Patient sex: M
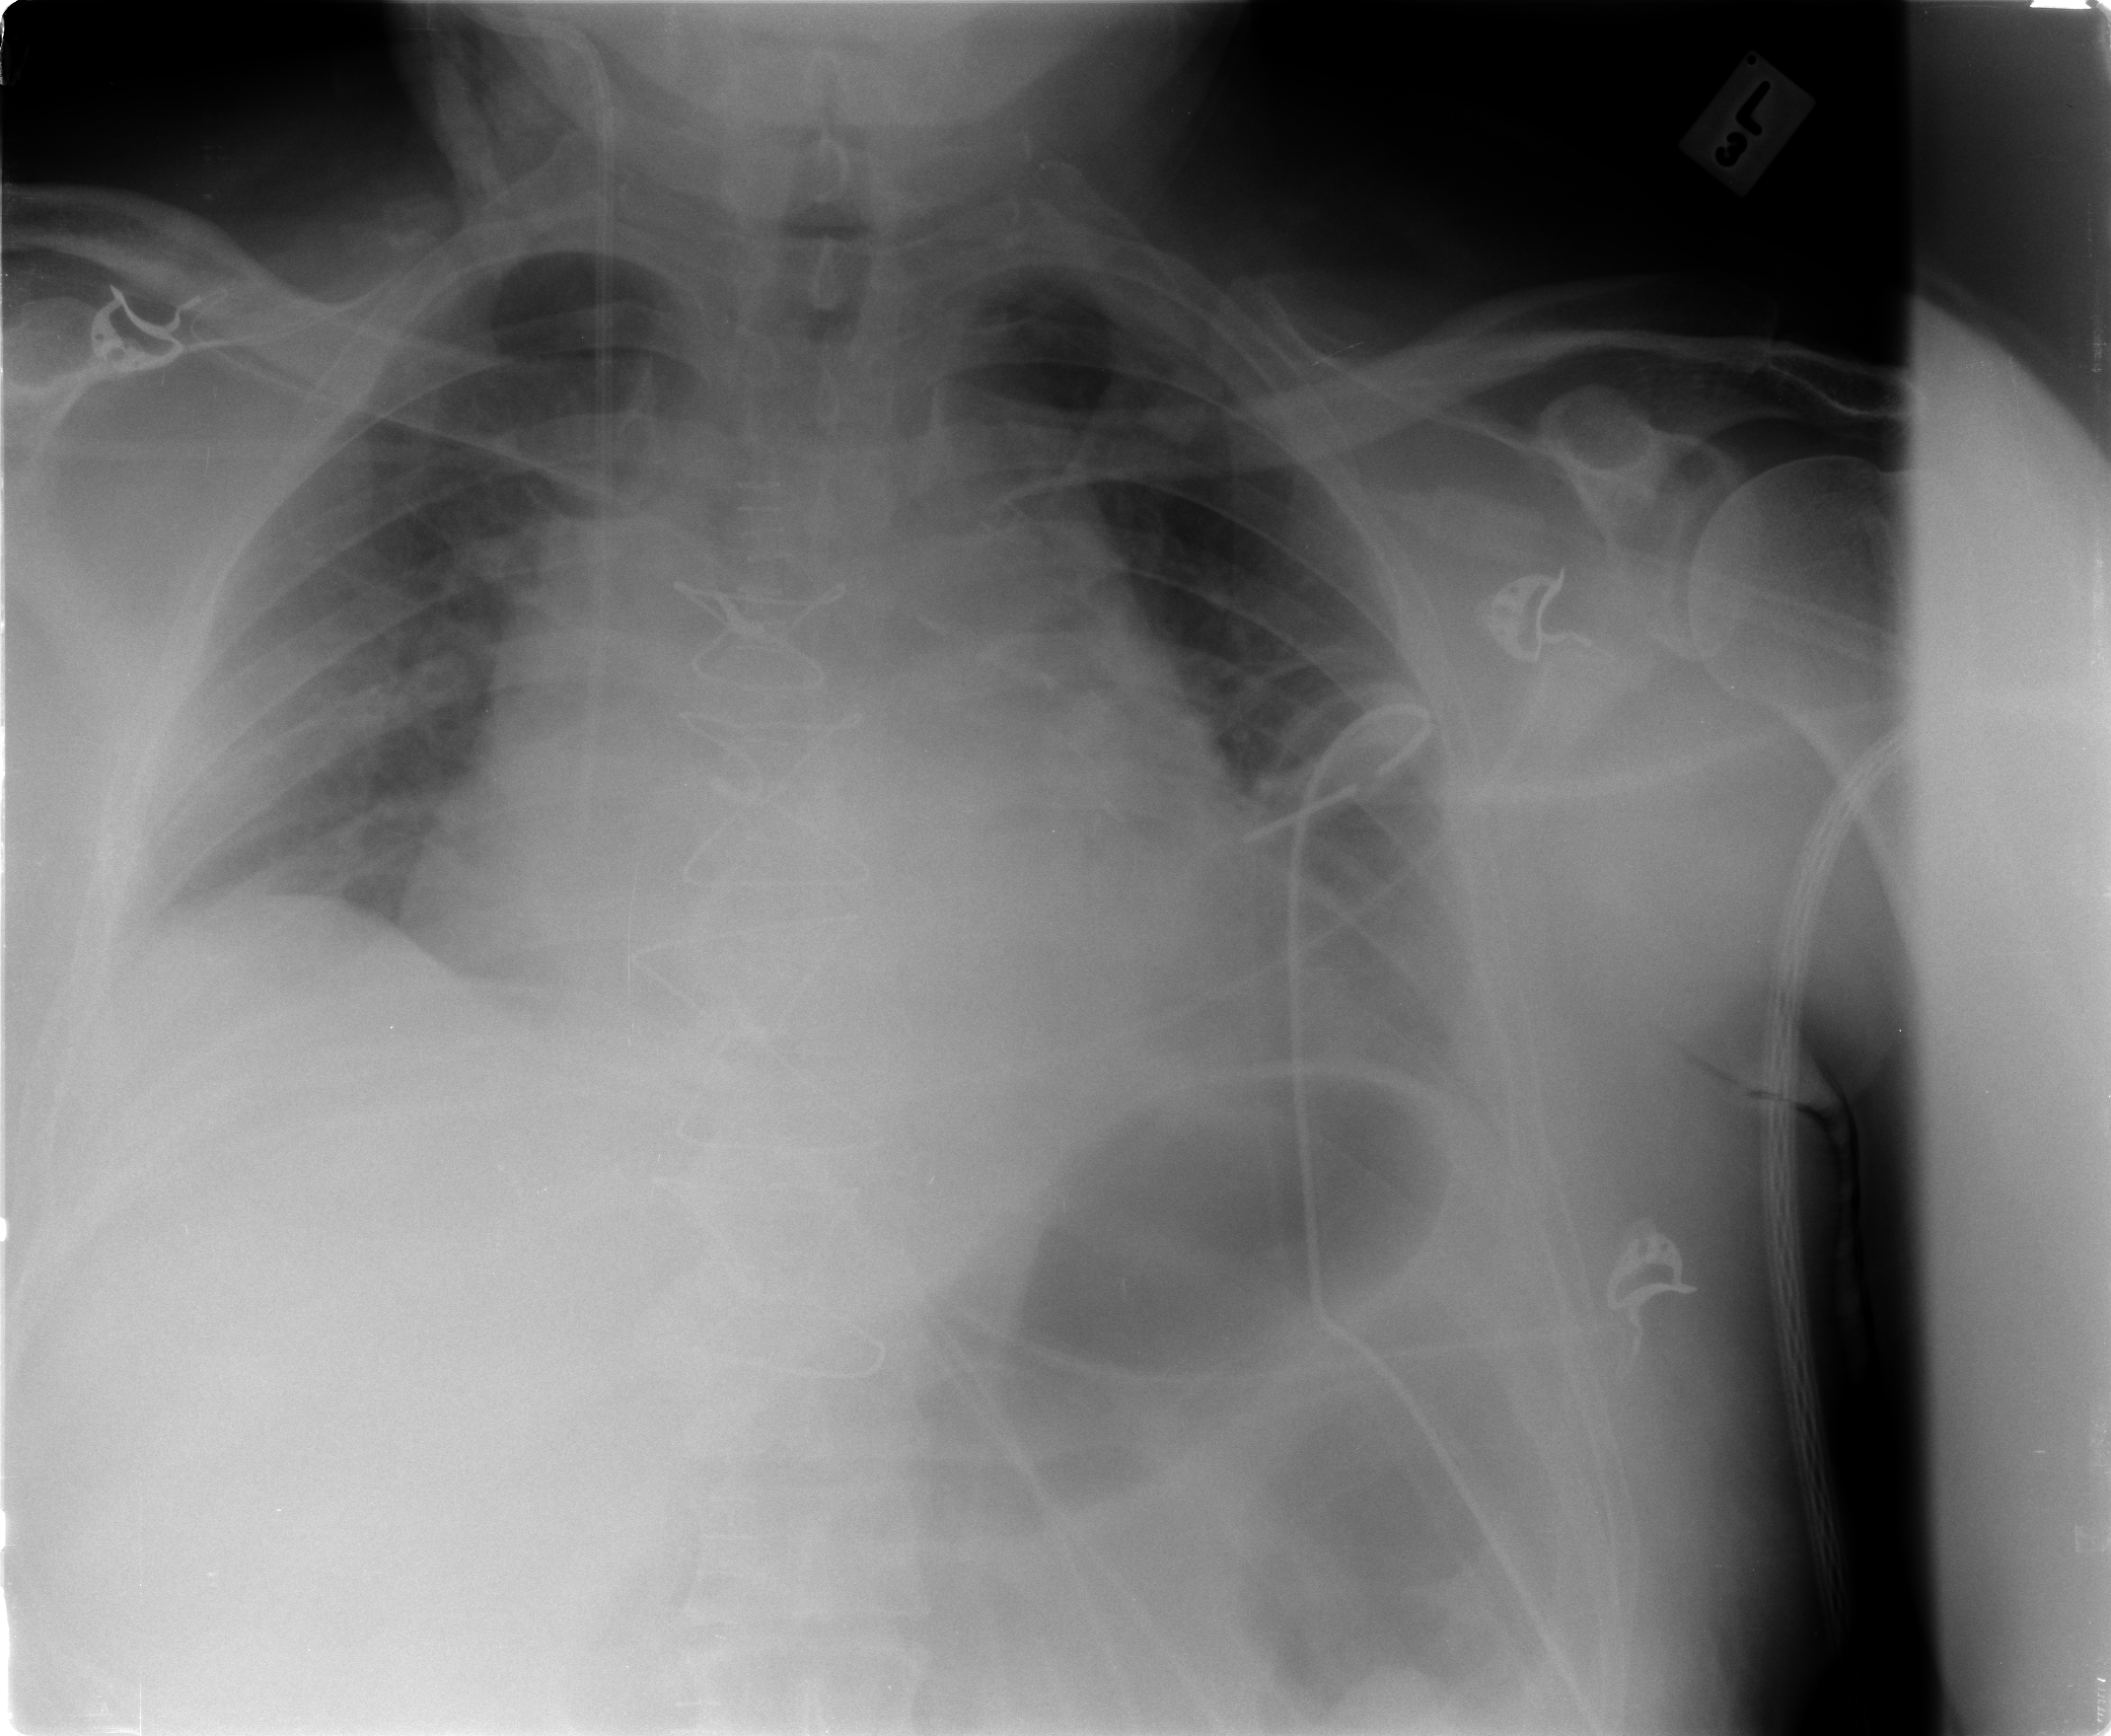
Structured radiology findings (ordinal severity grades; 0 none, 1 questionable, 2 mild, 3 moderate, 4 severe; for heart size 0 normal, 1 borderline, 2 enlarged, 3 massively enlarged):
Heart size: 3
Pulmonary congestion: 1
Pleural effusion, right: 0
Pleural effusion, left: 0
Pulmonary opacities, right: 0
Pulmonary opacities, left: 0
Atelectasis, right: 2
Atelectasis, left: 2